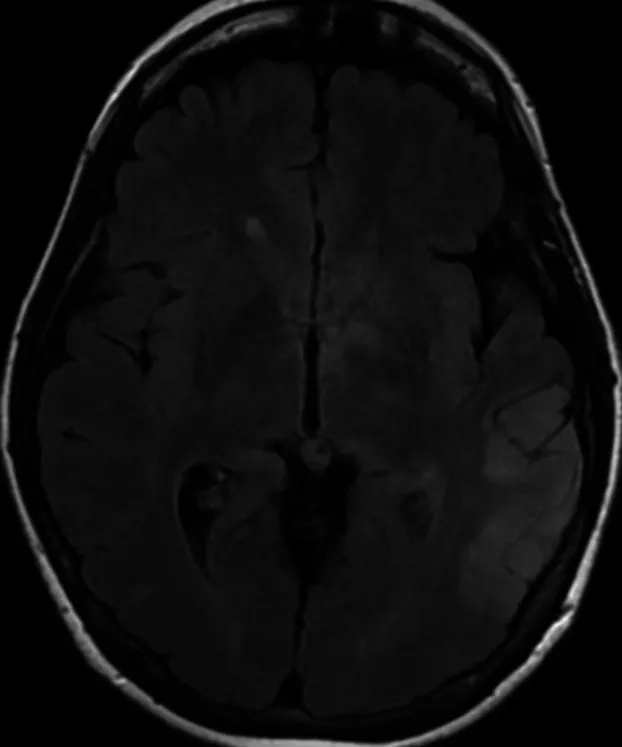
Axial plane T2 weighted MRI without contrast from the patient's second presentation: The temporal lobe of this imaging shows an abnormal T2/FLAIR signal that was determined not to have imaging characteristics compatible with an infarct and was more consistent with encephalitis. . FLAIR: fluid-attenuated inversion recovery.
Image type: radiology (mri)